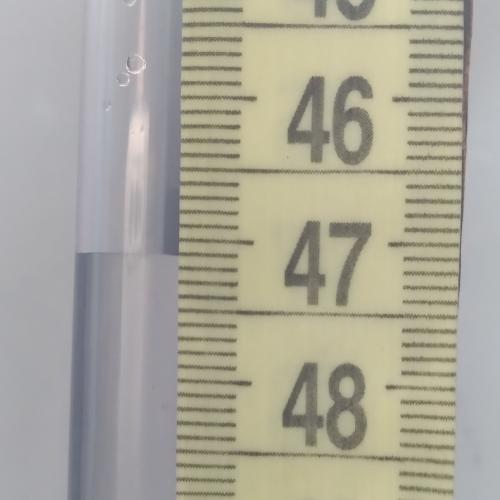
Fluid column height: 47.1 cm